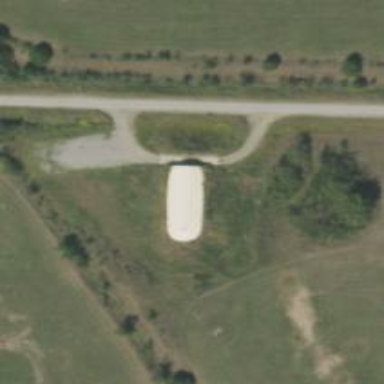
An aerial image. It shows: Military bunker.